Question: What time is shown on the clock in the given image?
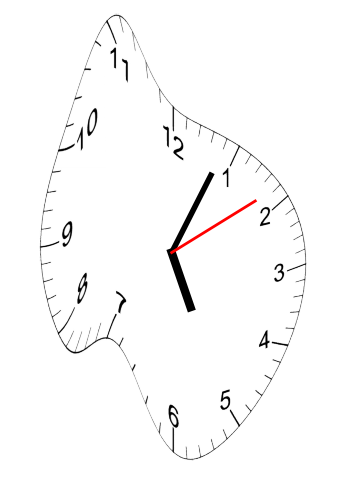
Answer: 05:04:09